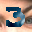
Label: 3